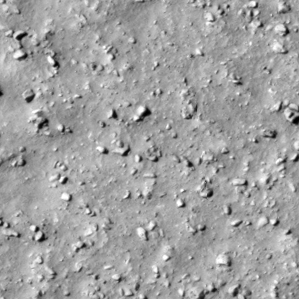
Label: non_frost